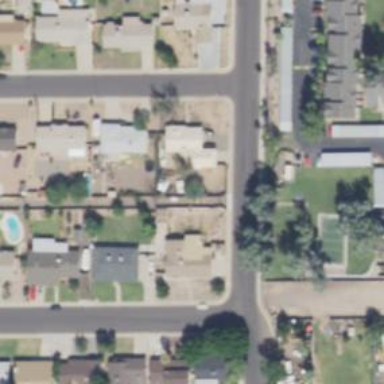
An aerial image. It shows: Alley classified as service road.